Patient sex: M
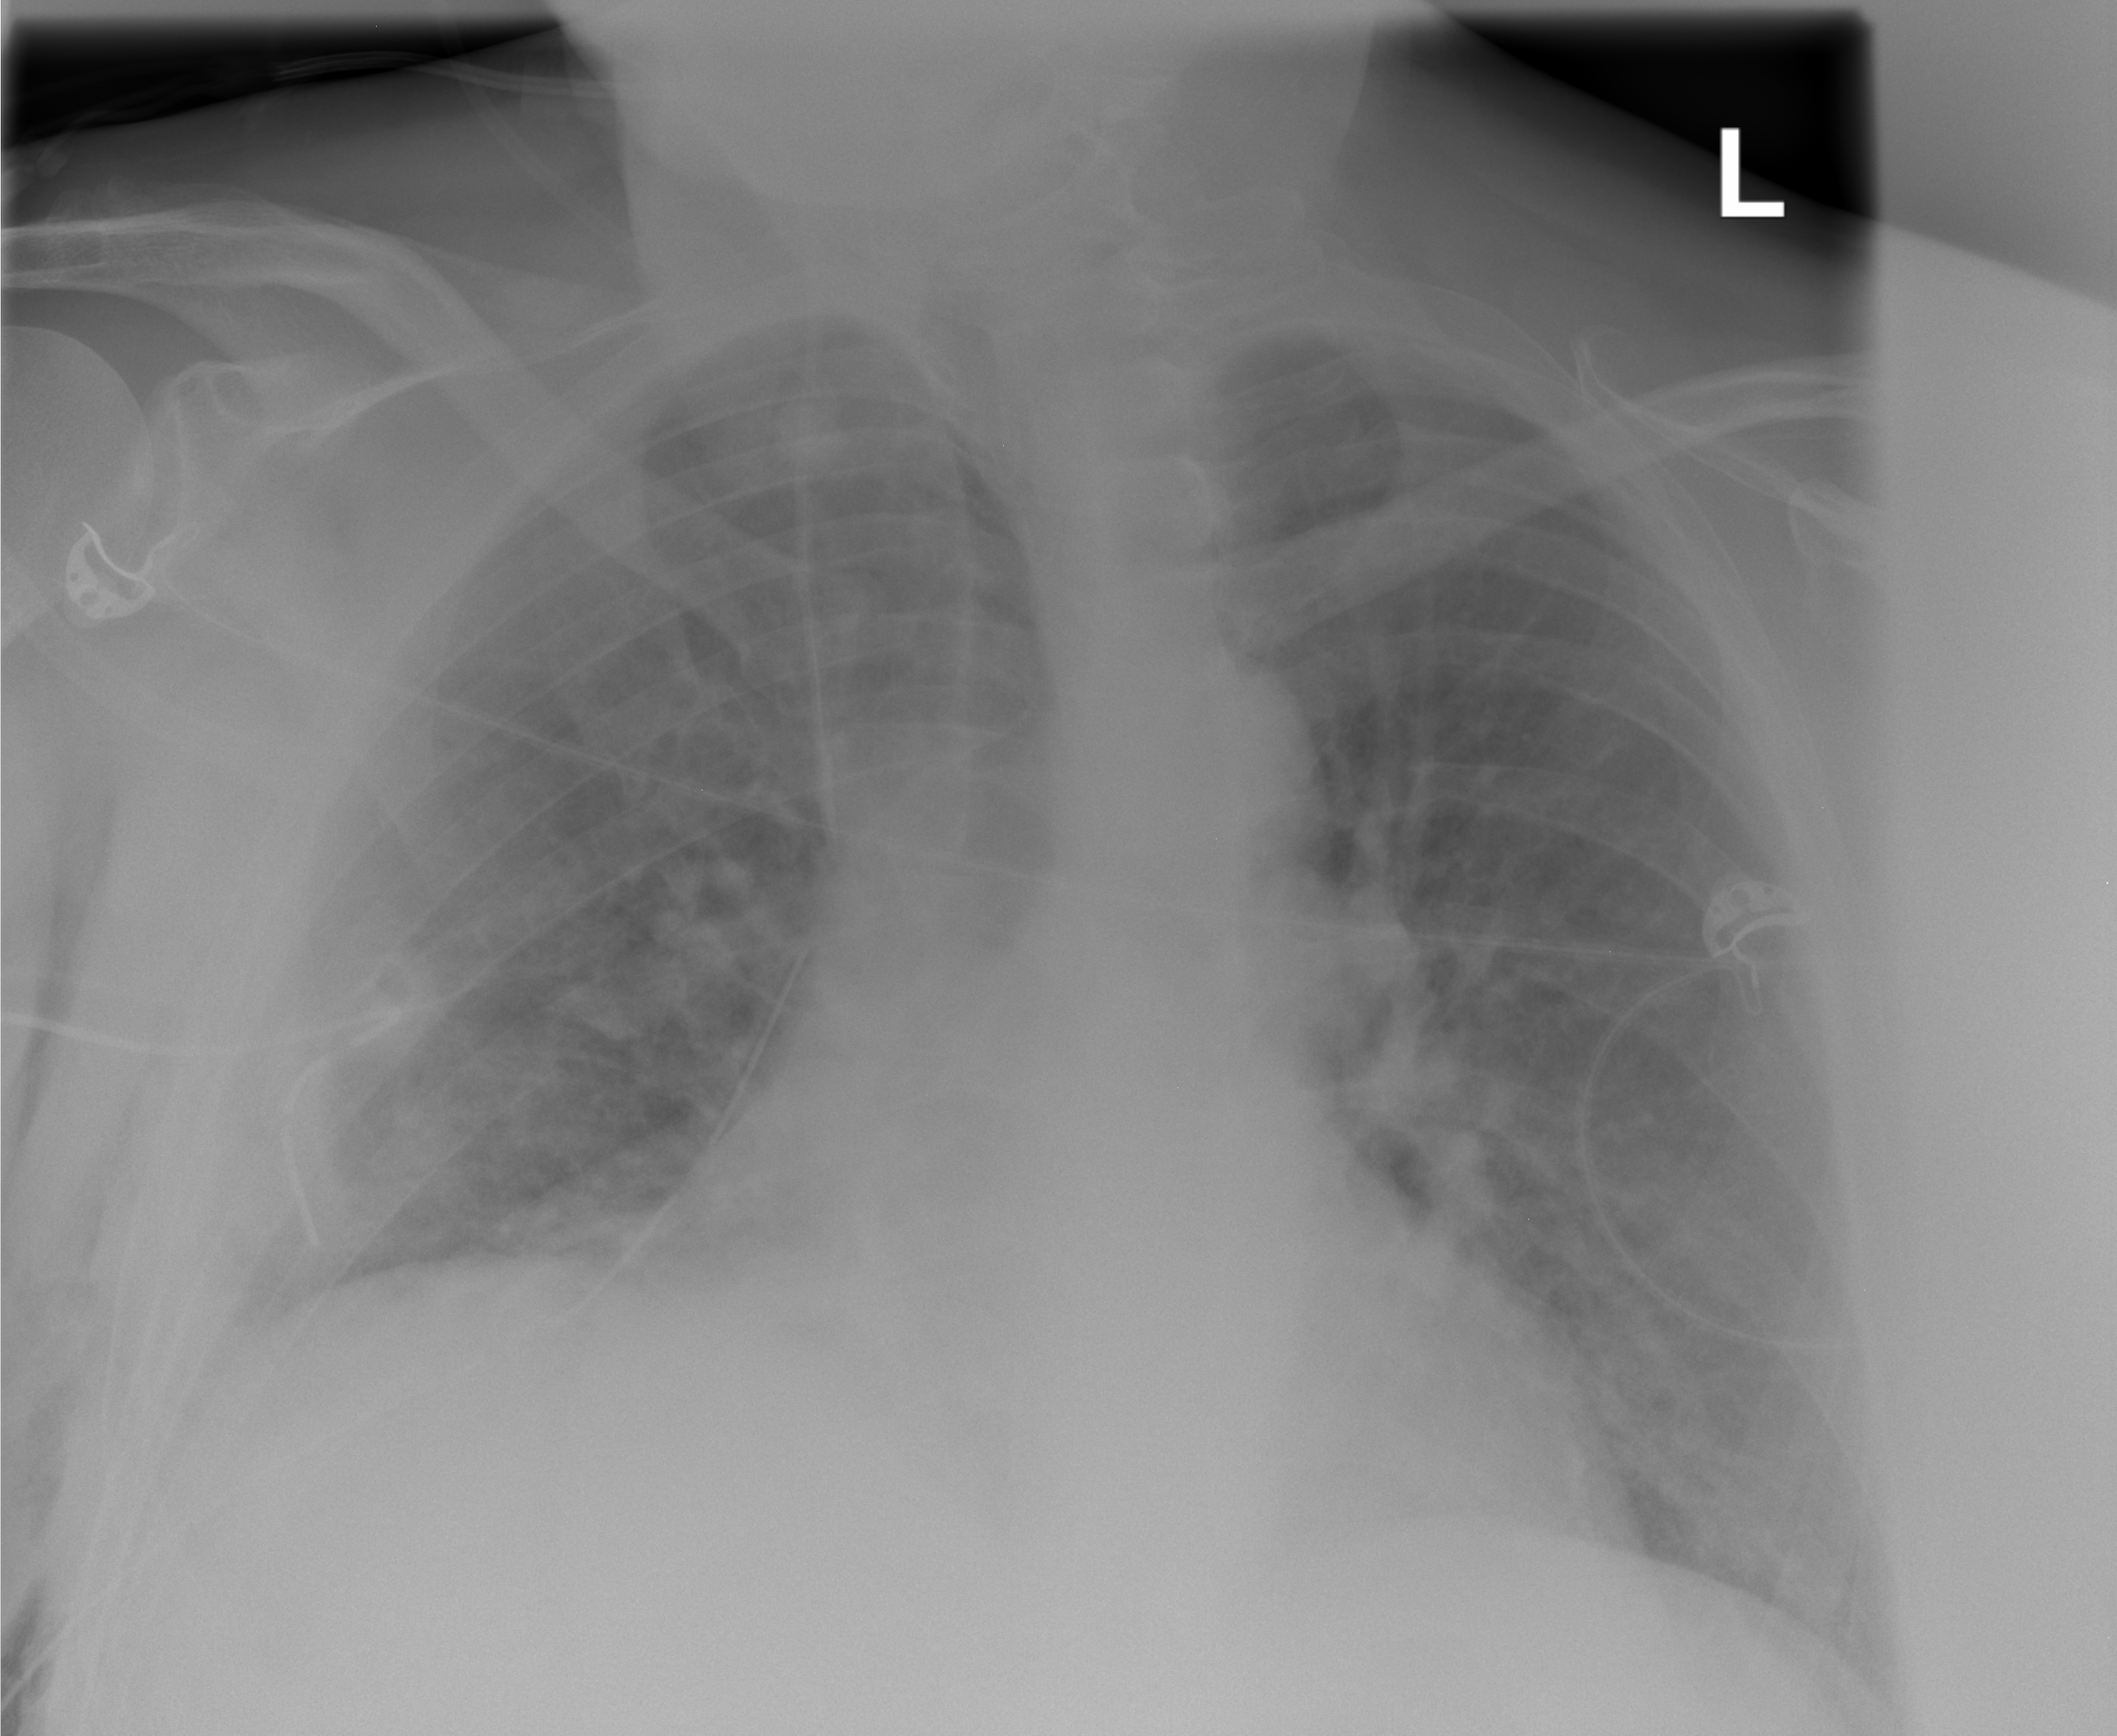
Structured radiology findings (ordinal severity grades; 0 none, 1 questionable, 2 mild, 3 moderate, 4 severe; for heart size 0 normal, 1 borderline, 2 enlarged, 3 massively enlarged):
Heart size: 2
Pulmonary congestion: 2
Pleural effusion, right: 2
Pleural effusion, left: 0
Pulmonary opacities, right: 2
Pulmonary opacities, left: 1
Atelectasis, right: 1
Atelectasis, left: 1